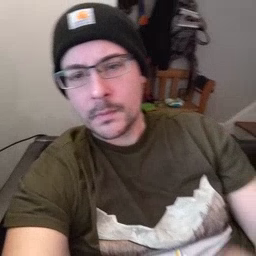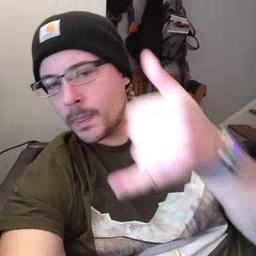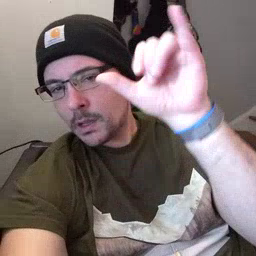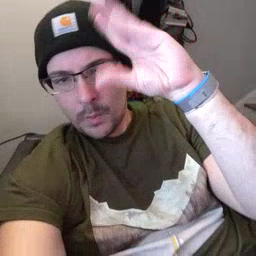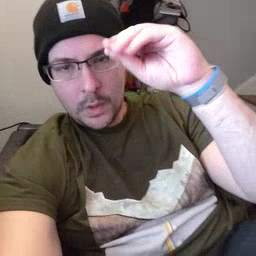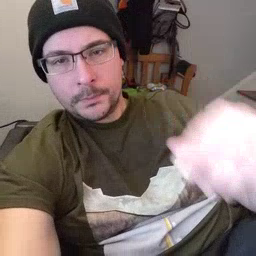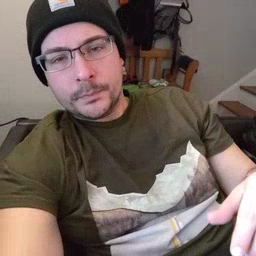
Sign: cowboy